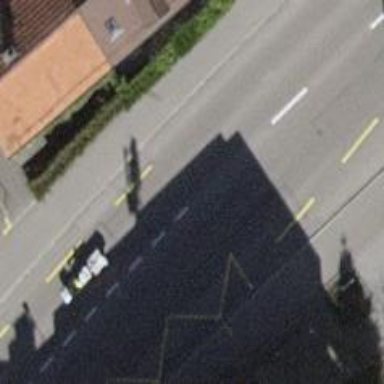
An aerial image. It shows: Tertiary road with asphalt surface. There is cycle lane on the left side of the road.